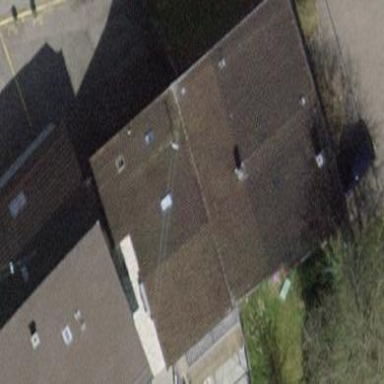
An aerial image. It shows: Terrace building.